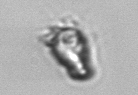
Label: Paratontonia_gracillima